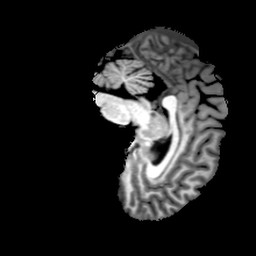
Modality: T1w
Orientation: sagittal
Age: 18
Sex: female
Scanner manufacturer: philips
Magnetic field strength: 3 T
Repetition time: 0.0082 s
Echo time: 0.0037 s